Question: A couple of weeks ago I used ggplot2 to create a faceted plot where the facets were ordered by the last value in the data frame. I had no major problems until it came to reordering, as I haven't really assimilated all the complications of orders, factors and levels. Still, after an hour or two (or three) of referring to SO posts I got it working.
When I came back to the script today it was no longer "working" in that it is now sorting the facets by alphabetical order rather than by the final value of the data frame. (I think that I originally "fixed" the problem while messing around at the R console and did not actually add the solution to the script.) Rather than spending another couple of hours on this tonight I'm going to throw myself on the mercy of SO.
Q. How can I sort the facets by a specified value rather than by the alphabetical order of the names of each facet? Please note the following code is an example only; the real data has several dozen items.
Edited code below to reflect additional input from @joran; the facets are now sorted and filled appropriately. Mission successful.
'''
# Version 3
require(ggplot2) ## NB This script assumes you have ggplot2 v0.90
require(scales)
require(plyr)
require(lubridate)
require(reshape)
set.seed(12345)
monthsback <- 15
date <- as.Date(paste(year(now()),month(now()),"1",sep="-")) - months(monthsback)
myitems <- data.frame(mydate=seq(as.Date(date), by="month", length.out=monthsback),
aaa = runif(monthsback, min = 600, max = 800),
bbb = runif(monthsback, min = 100, max = 200),
ccc = runif(monthsback, min = 1400, max = 2000),
ddd = runif(monthsback, min = 50, max = 120))
myitems <- melt(myitems, id = c('mydate'))
change_from_start <- function(x) {
(x - x[1]) / x[1]
}
myitems <- ddply(myitems, .(variable), transform, value = change_from_start(value))
myitems$mydate <- as.Date(myitems$mydate, format = "%Y-%m-%d")
myvals <- myitems[myitems$mydate == myitems$mydate[nrow(myitems)],] # get values on which to sort facets
myvals <- within(myvals, variable <- factor(variable, as.character(myvals[order(myvals$value, decreasing = T),]$variable),ordered = TRUE))
myitems <- within(myitems, variable <- factor(variable, as.character(myvals[order(myvals$value, decreasing = T),]$variable),ordered = TRUE))
print(levels(myitems$variable)) # check to see if ordering succeeded
myitems$fill <- ifelse(myitems$variable == "ddd", "blue", "darkgreen")
p <- ggplot(myitems, aes(y = value, x = mydate, group = variable)) +
geom_rect(aes(xmin = as.Date(myitems$mydate[1]), xmax = Inf, fill = fill), ymin = -Inf, ymax = Inf) +
scale_fill_manual(values = c("blue", "darkgreen")) +
geom_line(colour = "black") +
geom_text(data = myvals, aes(x = as.Date(myitems$mydate[1]) + 250, y = 0.2, label = sprintf("%1.1f%%", value * 100))) +
facet_wrap( ~ variable, ncol = 2) +
geom_hline(yintercept = 0, size = 0.6, linetype = "dotdash") +
scale_y_continuous(label = percent_format()) +
scale_x_date(expand = c(0,0), labels = date_format("%Y-%m"), breaks = date_breaks("year")) +
xlab(NULL) +
ylab(NULL) +
opts(legend.position = "none") +
opts(panel.grid.minor = theme_blank()) +
opts()
print(p)
'''

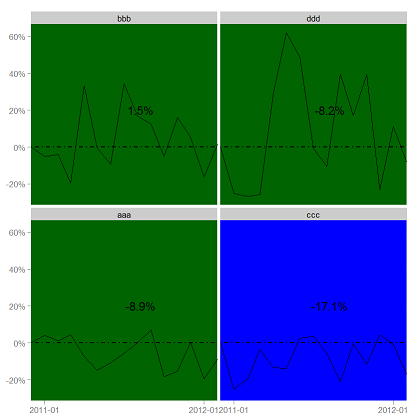
Answer: You have two problems:
1. The line that converts myitems$variable to a factor should specify ordered = TRUE, to assure that it will be an ordered factor.
2. Your geom_text call uses a separate data frame whose corresponding variable isn't a factor (or ordered) so it's stomping on the ordered nature of the one in myitems.
Convert them or ordered factors, and you should be fine.